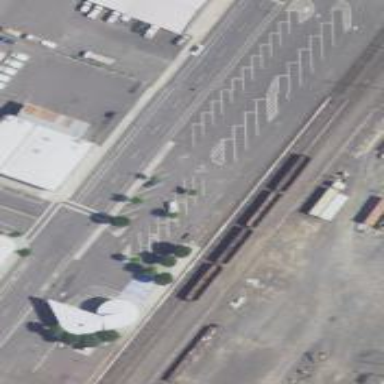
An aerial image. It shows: Bus station that also serves as public transport station.